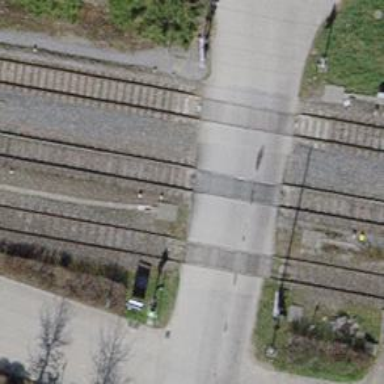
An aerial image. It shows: Full barrier level crossing on railway.